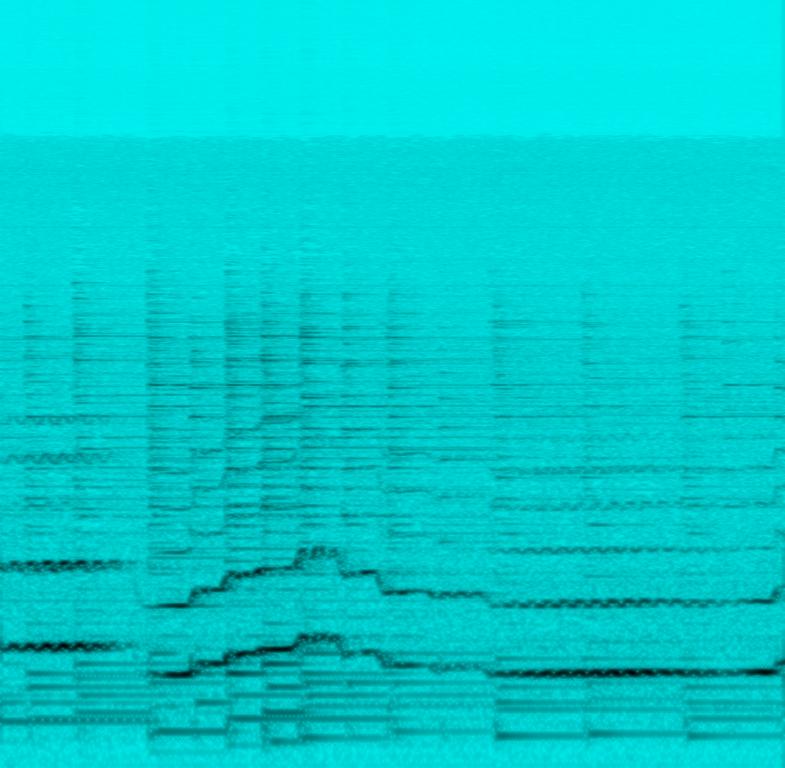
This audio contains a theremin playing a melody in the higher register along to an acoustic piano recording in the background. This song may be practicing theremin playing along with a backing track.